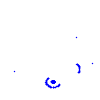
Particle: pion